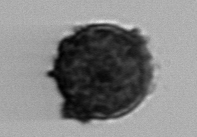
Label: Coscinodiscus